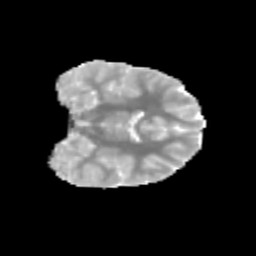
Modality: MD
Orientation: coronal
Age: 11
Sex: female
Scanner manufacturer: siemens
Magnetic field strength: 3 T
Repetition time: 3.8 s
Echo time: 0.07 s